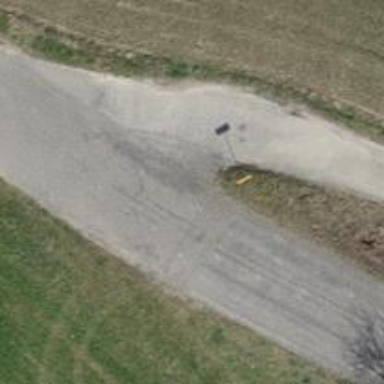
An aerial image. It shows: Pole with roof cover.